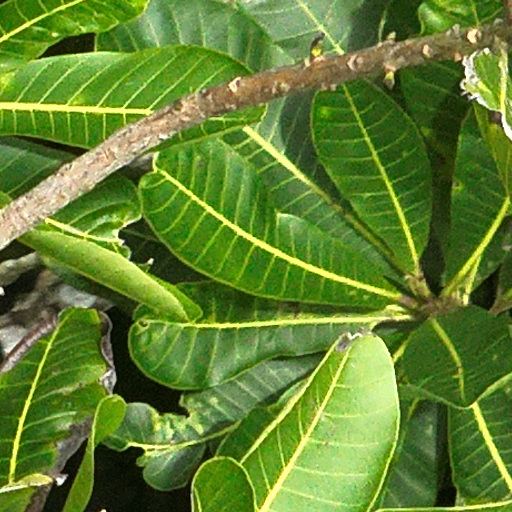
Species: Anacardium excelsum
GBIF accepted scientific name: Anacardium excelsum
Crown area (m\u00b2): 591.276